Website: walmart
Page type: address-validator
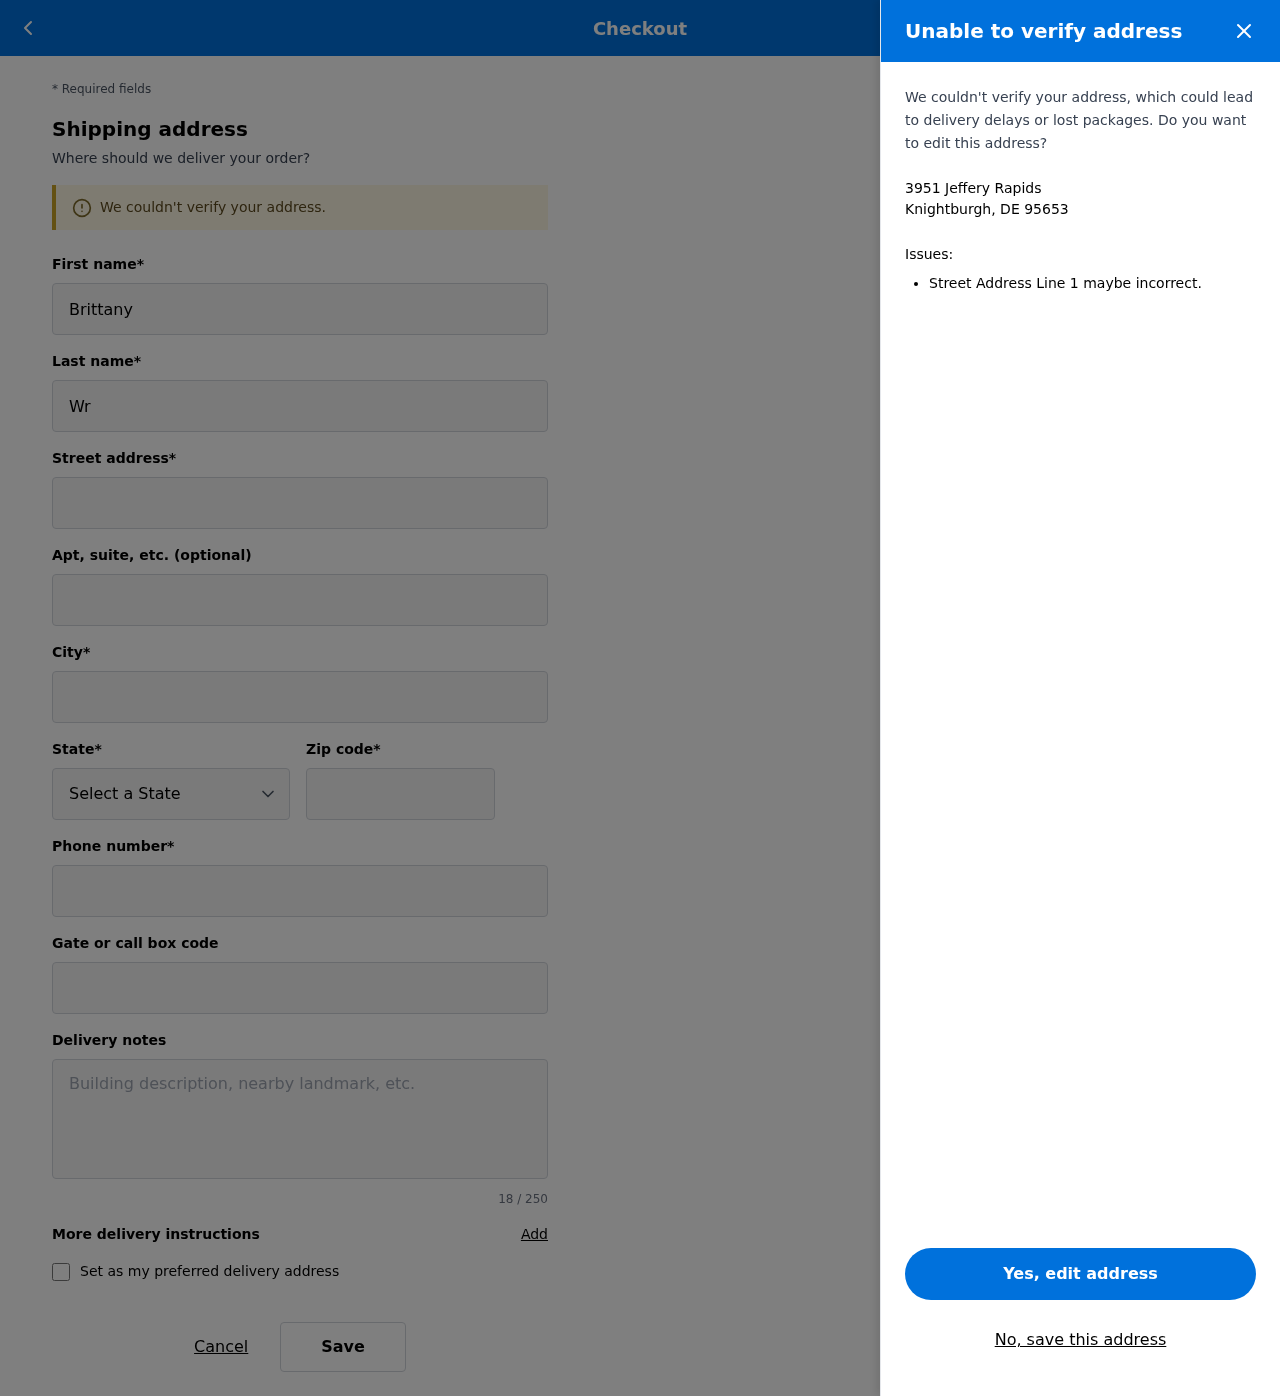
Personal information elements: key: PII_CITY_STATE_ZIP
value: Knightburgh, DE 95653
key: PII_DELIVERY_INSTRUCTIONS
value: Leave with doorman
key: PII_STATE_ABBR
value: DE
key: PII_STREET
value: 3951 Jeffery Rapids
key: PII_FIRSTNAME
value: Brittany
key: PII_LASTNAME
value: Wright
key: PII_CITY
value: Knightburgh
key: PII_POSTCODE
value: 95653
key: PII_PHONE
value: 2903849538
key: PII_SECURITY_CODE
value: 645